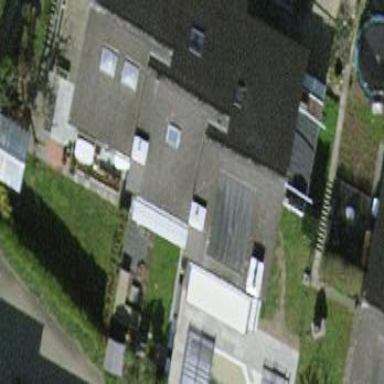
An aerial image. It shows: Terrace building.